Question: I have a Grid whose Rows & cols are populated dynamically. To delete a row I use the following code :
'''
seivesTorGrid.RowDefinitions.RemoveAt(rowIndex+1);
'''
Everything is done manually only. The results of the operations after deleting the row is not satisfactory :

Defination of Grid in xml is :
'''
<Grid Name="seivesTorGrid" ShowGridLines="False" Margin="10, 0, 10, 0"
Width="Auto" Height="Auto" >
<Grid.ColumnDefinitions> </Grid.ColumnDefinitions>
<Grid.RowDefinitions>
<RowDefinition Height="Auto" MinHeight="25"/>
</Grid.RowDefinitions>
</Grid>
'''
This is how I add Cols & Row to the Grid :
'''
private void AddColumns()
{
ColumnDefinition newCol = new ColumnDefinition();
//newCol.Width = GridLength.Auto;
newCol.MinWidth = 50;
newCol.MaxWidth = 150;
seivesTorGrid.ColumnDefinitions.Add(newCol);
GridViewColumnHeader gch = new GridViewColumnHeader();
gch.Content = "ID";
gch.FontSize = 12;
Grid.SetColumn(gch, 0);
seivesTorGrid.Children.Add(gch);
for (int i = 0; i < GlobalUtils.TOR_List.Count; i++)
{
newCol = new ColumnDefinition();
newCol.Width = GridLength.Auto;
newCol.MinWidth = 80;
newCol.MaxWidth = 150;
seivesTorGrid.ColumnDefinitions.Add(newCol);
gch = new GridViewColumnHeader();
gch.Content = GlobalUtils.TOR_List[i].TOR_Id;
gch.HorizontalContentAlignment = System.Windows.HorizontalAlignment.Center;
gch.VerticalContentAlignment = System.Windows.VerticalAlignment.Center;
gch.FontSize = 12;
Grid.SetColumn(gch, i + 1);
seivesTorGrid.Children.Add(gch);
}
}
private void AddRowToGrid(String id)
{
RowDefinition newRow = new RowDefinition();
seivesTorGrid.RowDefinitions.Add(newRow);
int rowIndex = seivesTorGrid.RowDefinitions.Count - 1;
TextBlock idTB = new TextBlock();
idTB.Text = id;
idTB.TextAlignment = TextAlignment.Left;
idTB.VerticalAlignment = System.Windows.VerticalAlignment.Center;
Grid.SetColumn(idTB, 0);
Grid.SetRow(idTB, rowIndex);
seivesTorGrid.Children.Add(idTB);
for (int i = 1; i < 3; i++)
{
Button tempBtn = new Button() {
Height=25,
Width=80,
Margin = new Thickness(5),
Content = "Add",
Background = Brushes.Brown,
Tag = rowIndex
};
tempBtn.Click += OnIdButtonClick;
Grid.SetColumn(tempBtn, i);
Grid.SetRow(tempBtn, rowIndex);
seivesTorGrid.Children.Add(tempBtn);
}
}
'''
Why the result after deleting the row is not proper? What needs to be corrected?
Any help is highly appreciated.
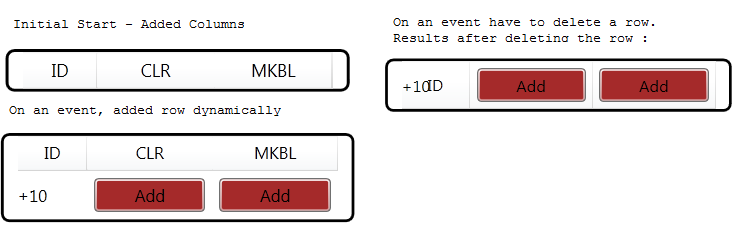
Answer: You would of course also have to delete all children in that row.
That means all elements from the 'seivesTorGrid.Children' collection, where 'Grid.GetRow()' returns the index that is to be deleted.